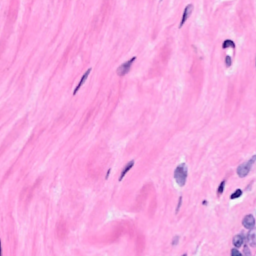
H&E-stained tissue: Breast